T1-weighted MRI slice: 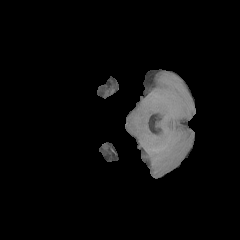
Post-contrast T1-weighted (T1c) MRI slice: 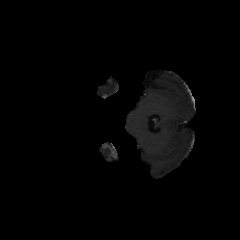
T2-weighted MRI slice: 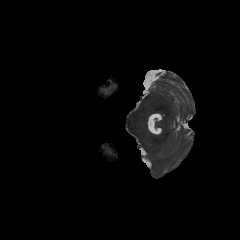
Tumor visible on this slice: no